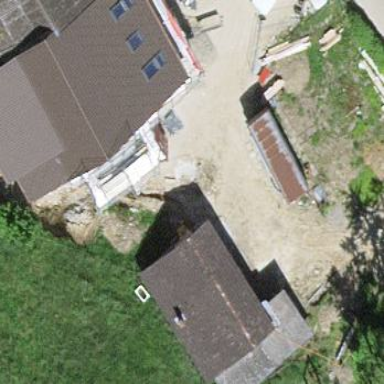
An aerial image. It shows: Farm auxiliary building.